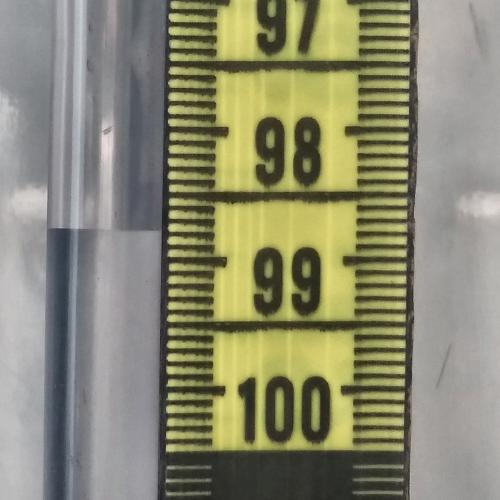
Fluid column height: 98.8 cm